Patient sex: M
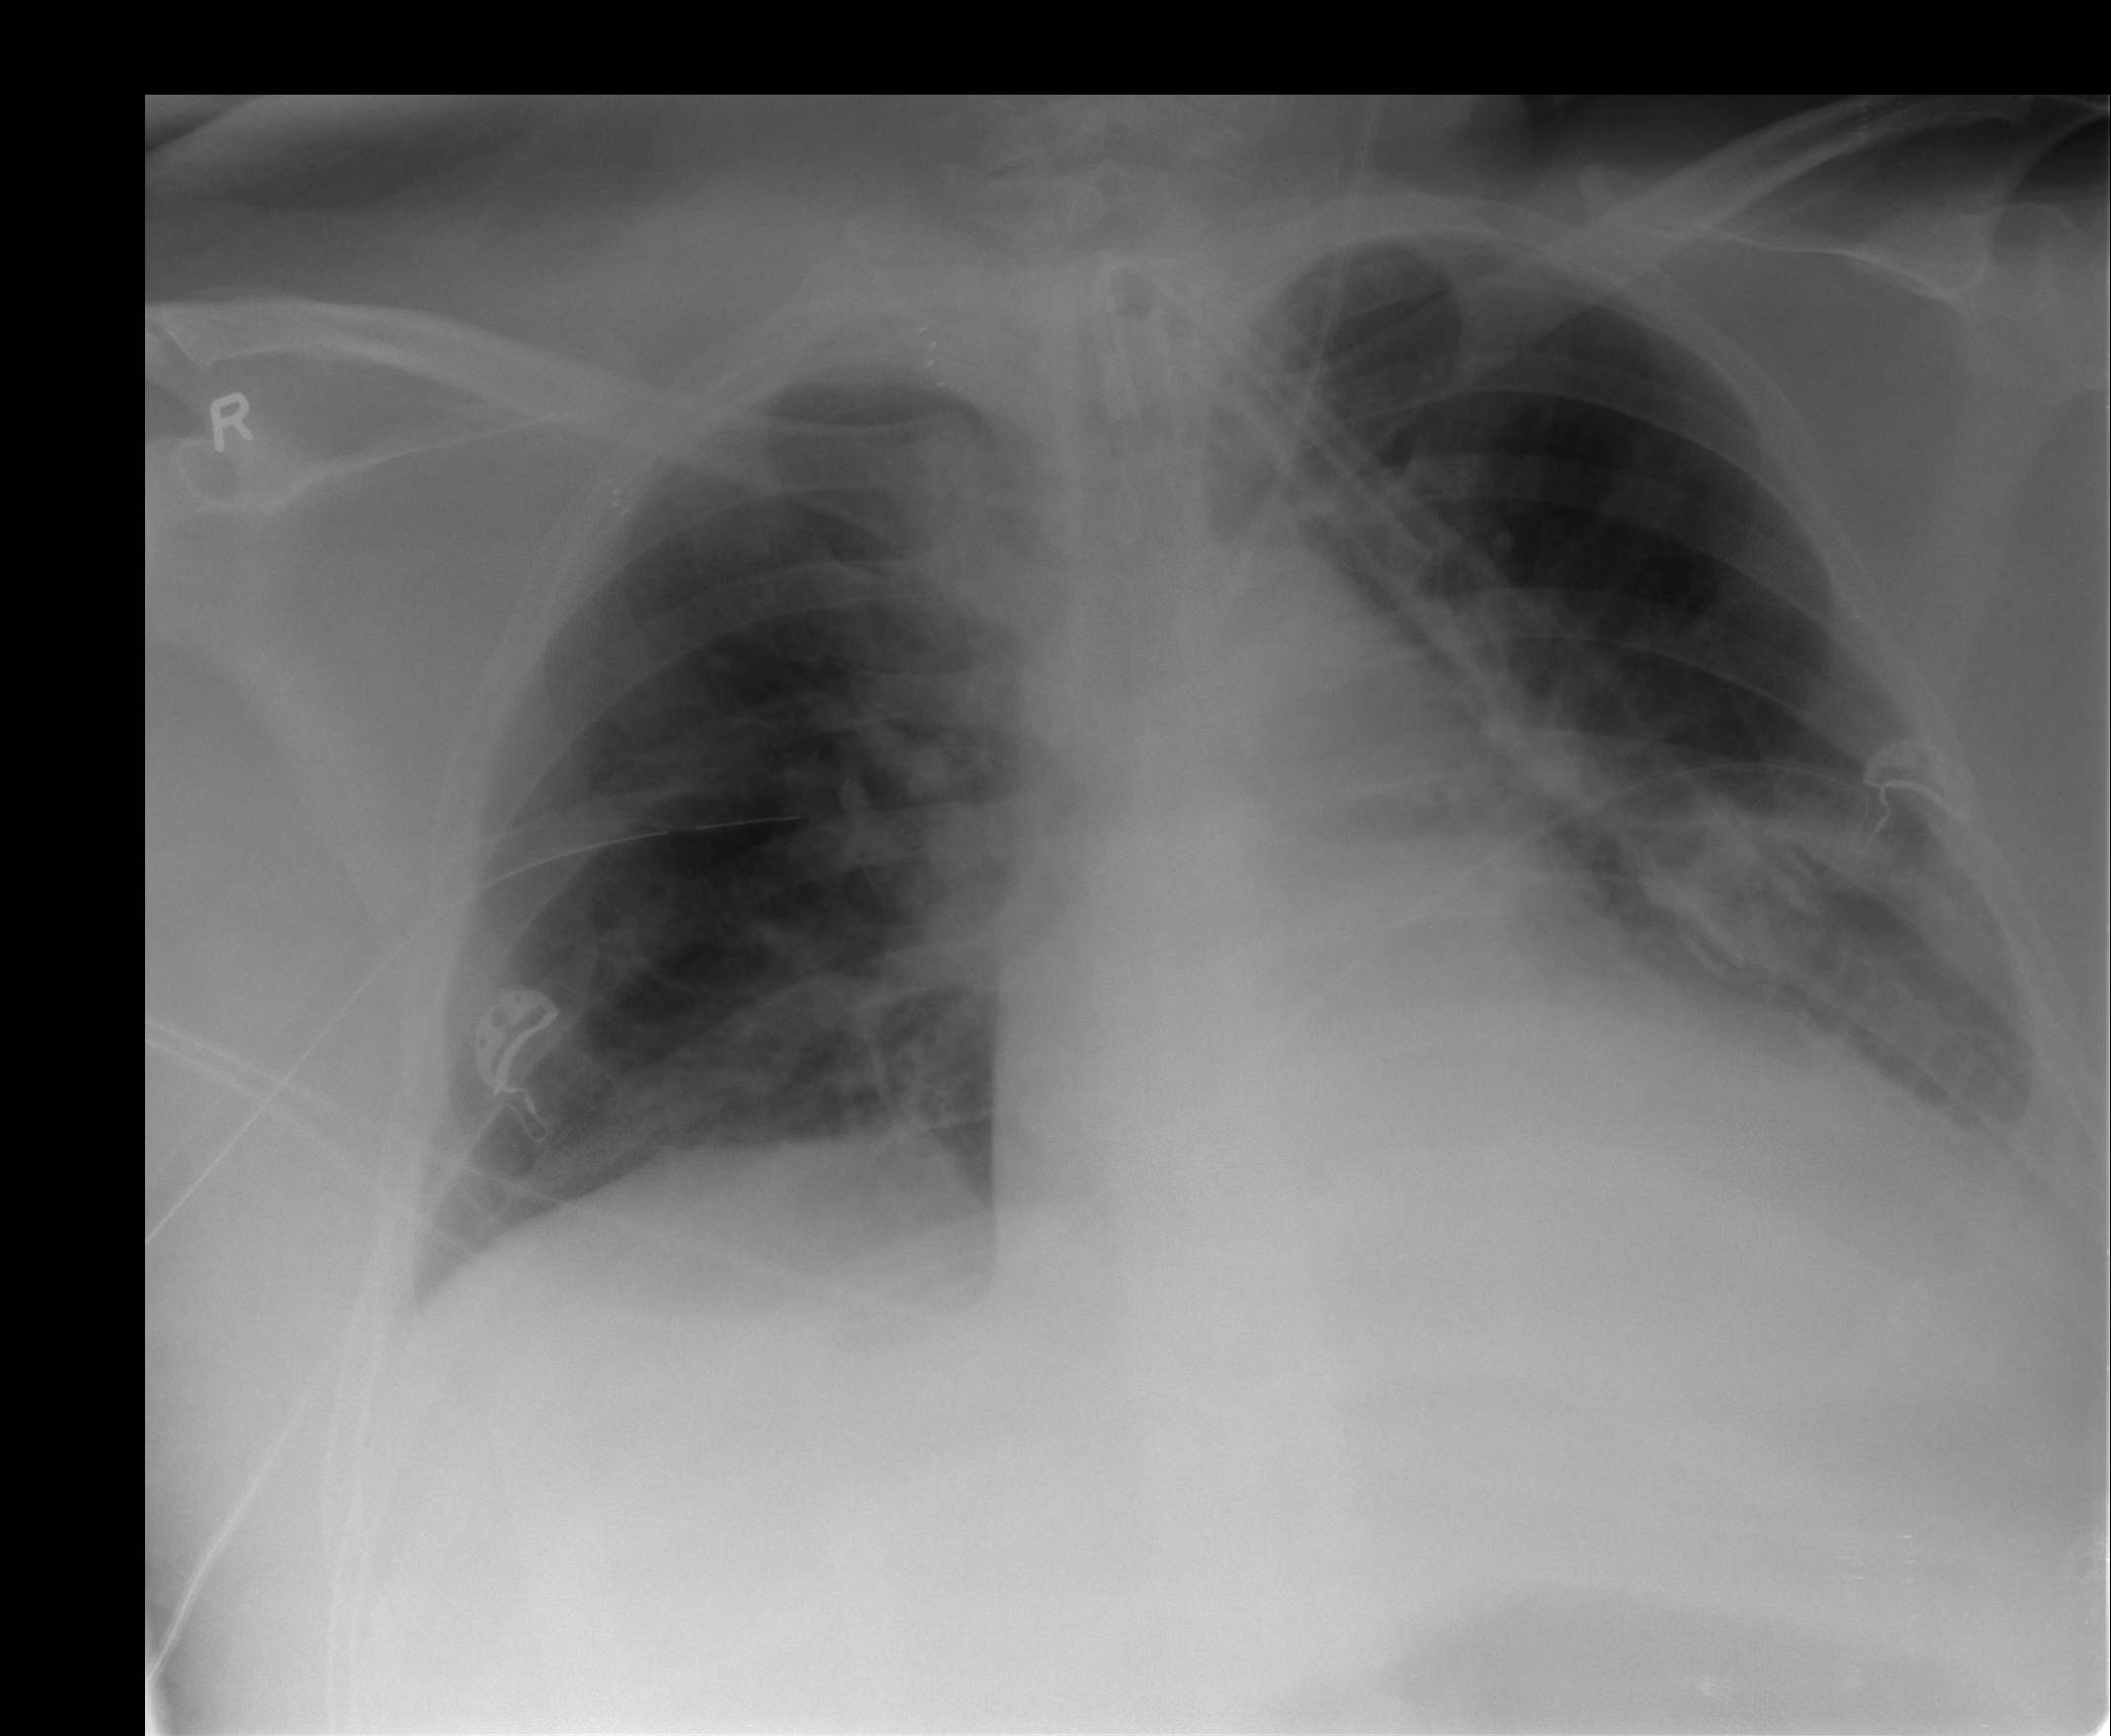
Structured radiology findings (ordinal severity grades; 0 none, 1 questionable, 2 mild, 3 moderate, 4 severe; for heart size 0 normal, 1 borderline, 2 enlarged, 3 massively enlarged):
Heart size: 2
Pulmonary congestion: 2
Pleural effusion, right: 1
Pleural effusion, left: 2
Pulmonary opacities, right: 0
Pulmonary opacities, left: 2
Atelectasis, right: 2
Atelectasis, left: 2